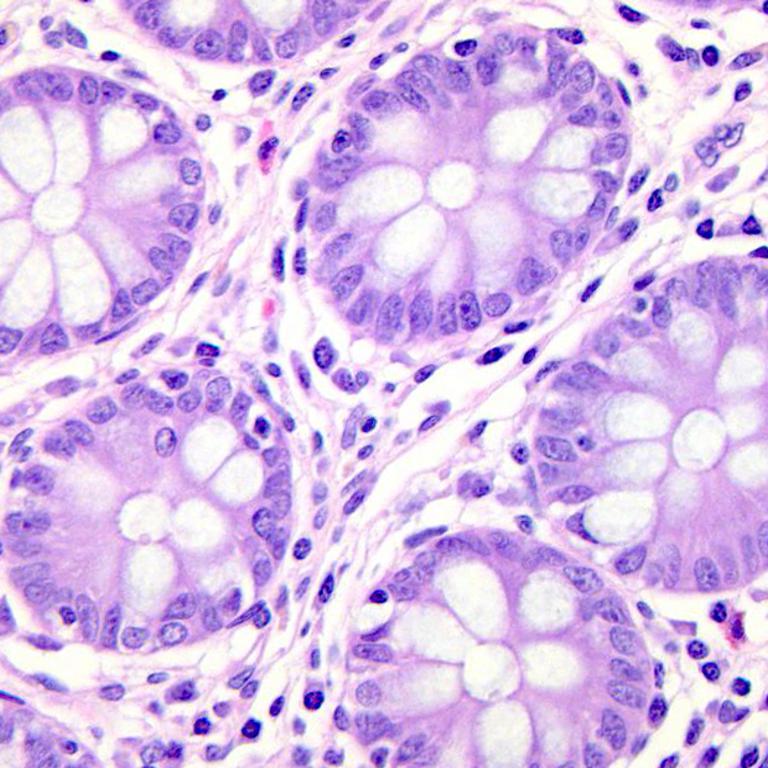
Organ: colon
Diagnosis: benign